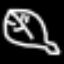
Label: leaf